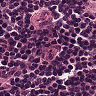
Metastatic tissue present: no